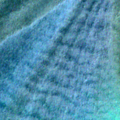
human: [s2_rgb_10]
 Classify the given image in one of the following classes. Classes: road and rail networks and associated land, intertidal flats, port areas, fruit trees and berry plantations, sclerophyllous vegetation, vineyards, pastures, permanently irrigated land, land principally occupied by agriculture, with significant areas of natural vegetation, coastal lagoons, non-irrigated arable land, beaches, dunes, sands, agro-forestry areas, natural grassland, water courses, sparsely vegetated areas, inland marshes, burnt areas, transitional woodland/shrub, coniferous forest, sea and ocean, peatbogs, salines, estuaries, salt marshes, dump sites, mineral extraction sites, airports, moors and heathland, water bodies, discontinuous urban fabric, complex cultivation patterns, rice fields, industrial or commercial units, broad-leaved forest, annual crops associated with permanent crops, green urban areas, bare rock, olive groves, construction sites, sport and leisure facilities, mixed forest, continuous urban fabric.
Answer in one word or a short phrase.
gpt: continuous urban fabric